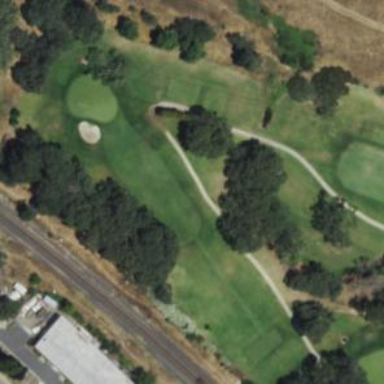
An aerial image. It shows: Scenic golf fairway.